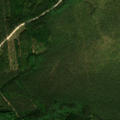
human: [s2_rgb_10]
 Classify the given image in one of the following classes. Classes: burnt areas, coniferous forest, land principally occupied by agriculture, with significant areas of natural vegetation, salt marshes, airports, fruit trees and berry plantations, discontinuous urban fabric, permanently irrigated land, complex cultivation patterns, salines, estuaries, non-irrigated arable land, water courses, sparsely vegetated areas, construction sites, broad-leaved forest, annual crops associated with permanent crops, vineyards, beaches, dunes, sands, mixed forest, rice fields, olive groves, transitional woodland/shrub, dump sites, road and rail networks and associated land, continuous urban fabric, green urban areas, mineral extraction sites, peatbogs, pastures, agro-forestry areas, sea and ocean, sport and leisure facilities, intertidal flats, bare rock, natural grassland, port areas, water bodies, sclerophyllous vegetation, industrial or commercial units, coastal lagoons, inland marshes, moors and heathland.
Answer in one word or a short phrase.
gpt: coniferous forest, mixed forest, transitional woodland/shrub